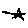
Label: star